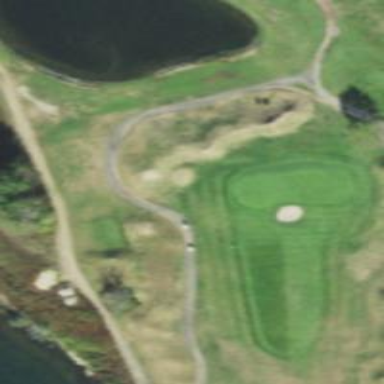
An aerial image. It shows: Path for both roads and golfers.